Question: For instance, I would like to create a template like in the image below.

How do you position each div inside the container to its absolute position? I would prefer without needing to use float-attributes. Any short examples would be appreciated.
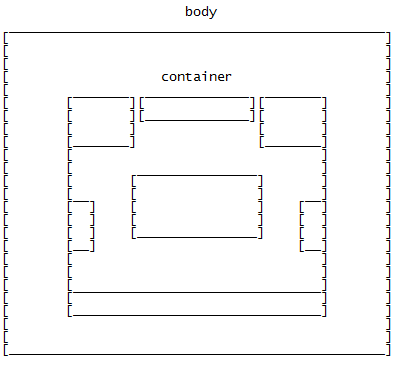
Answer: You can use 'absolute' and 'relative' positioning.
for example
'''
<div id="container" class="box">
<div class="box top left"></div>
<div class="box top center"></div>
<div class="box top right"></div>
<div class="box middle left"></div>
<div class="box middle center"></div>
<div class="box middle right"></div>
<div class="box bottom left"></div>
<div class="box bottom center"></div>
<div class="box bottom right"></div>
</div>
'''
'''
#container{
width:200px;
height:200px;
position:relative;
border:1px solid black;
}
.box{
border:1px solid red;
position:absolute;
width:20px;
height:20px;
}
.top{top:0}
.middle{top:50%;margin-top:-10px;/*half of the .box height*/}
.bottom{bottom:0}
.left{left:0;}
.center{left:50%;margin-left:-10px;/*half of the .box width*/}
.right{right:0;}
'''
<URL>
()